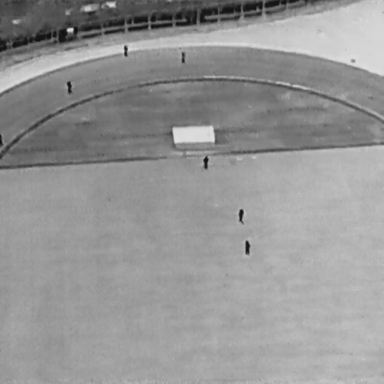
There are seven People in the infrared image.